Question: Im have made a navigation bar for the top of site, the final look i wanted in the end was, simple text menu but then when you hover items the background changes using a background image. I have managed to do this and in all browsers when you hover over the background changes and it is fine, but in internet explorer 7 it looks like this...

I have tried changing the heights and widths, but still cannot get IE7 to go the same as the others?
The HTML code for the navigation is
'''
<ul class="buttonleft">
<li><a href="#language"><img id="topflag" src="images/flags/gb.png" alt="GB"/> English <img src="images/arrow.png" alt="GB" /></a></li>
<li><a href="#search">Search and Book <img src="images/arrow.png" alt="GB" /></a></li>
<li><a href="#offers">Latest Offers <img src="images/arrow.png" alt="GB" /></a></li>
</ul>
'''
the CSS is
'''
.buttonleft li{float:left;margin-top:-9px;display:inline;list-style:none;margin-right:6px}
.buttonleft li a{color:#D9D9D9;font:normal 13px Tahoma;text-decoration:none;height:36px;width:auto;padding:10px}
.buttonleft li a:hover{background:url(../images/topbgover.png)}
img{border:0}
#topflag{margin-right:3px;margin-left:3px}
'''
Any help would be great :D
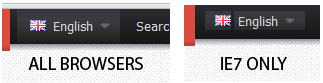
Answer: I came up with a variation of your navigation and posted the demo at:
<URL>
I did not test it in IE7 but the two critical things to set are: use 'display: block' for the 'a' tag as suggested by GodFather earlier (that way the padding works on all sides) and use a strict doctype, otherwise you may see variations in quirks mode.
Since your are floating the 'li' elements, they become blocks, so there is no need to change the display property.
Finally, it was not clear to me why you need a negative margin on top, but without see the final layout, it is hard to say.
I added some extra paddings and background colors to highlight the block elements and illustrate which styles control aspects of the layout.